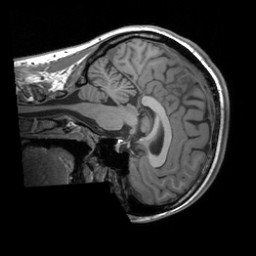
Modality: T1w
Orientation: sagittal
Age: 26
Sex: female
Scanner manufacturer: siemens
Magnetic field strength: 3 T
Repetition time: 1.9 s
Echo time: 0.00252 s